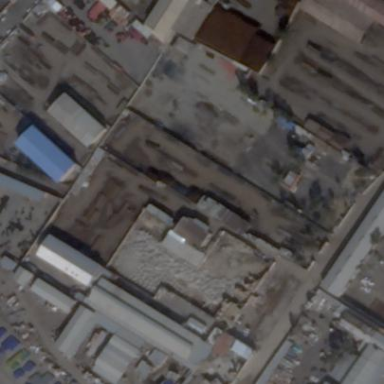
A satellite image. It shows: Industrial area.